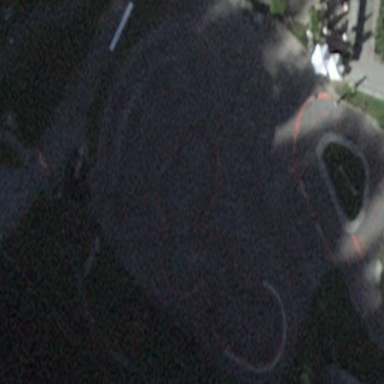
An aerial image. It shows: Cycling track which is designated as cycleway. It is suitable for cycling as form of leisure and sport.